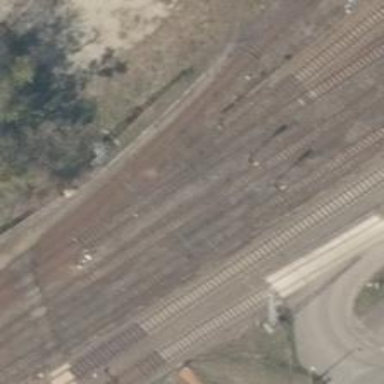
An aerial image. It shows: Bridge over railway siding.